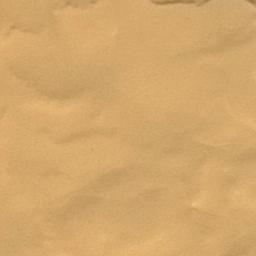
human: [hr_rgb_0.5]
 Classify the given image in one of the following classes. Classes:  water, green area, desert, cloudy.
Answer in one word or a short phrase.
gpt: desert